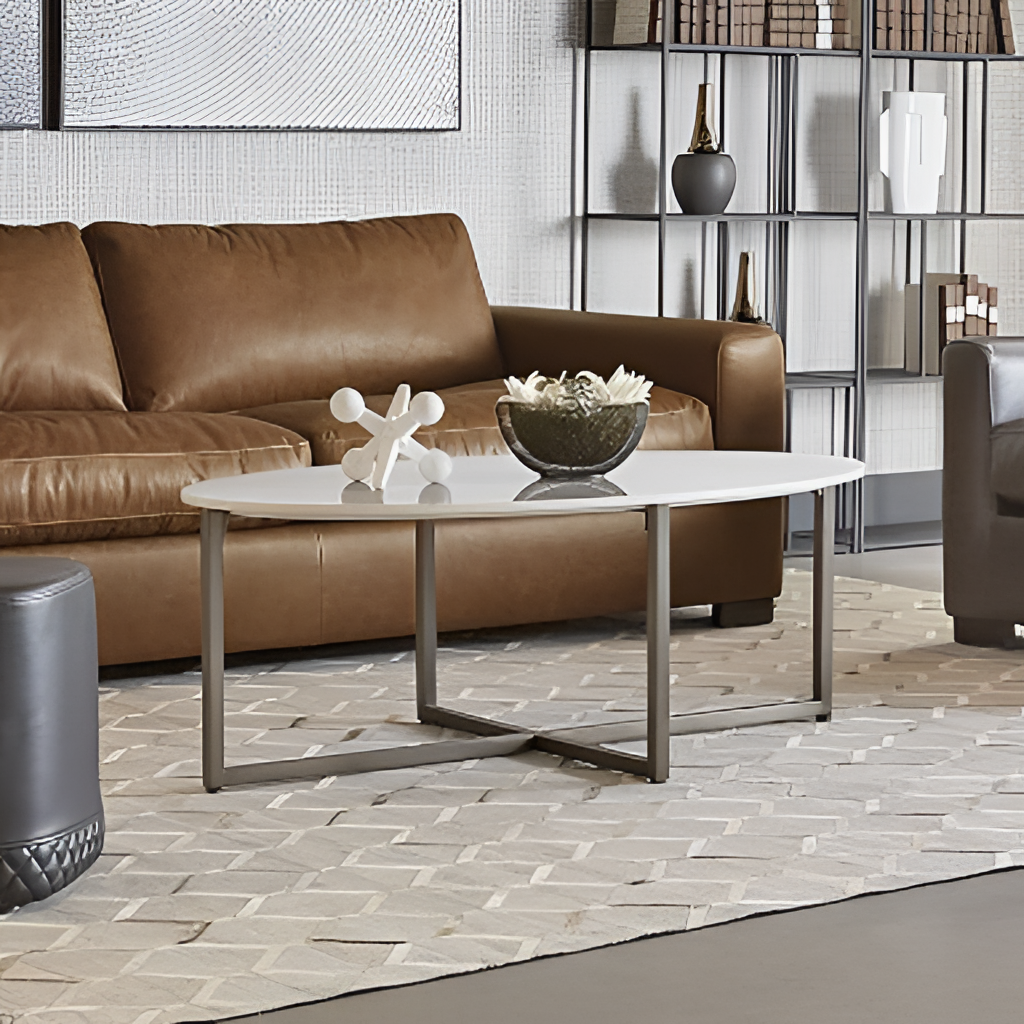
leather sofa, living room, gray tile flooring, with large square pattern, modern, fabric wallpaper, with geometric pattern